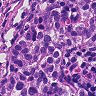
Metastatic tissue present: yes